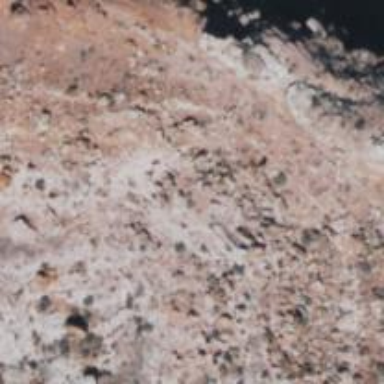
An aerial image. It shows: Landscape dominated by bare rock.